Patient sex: F
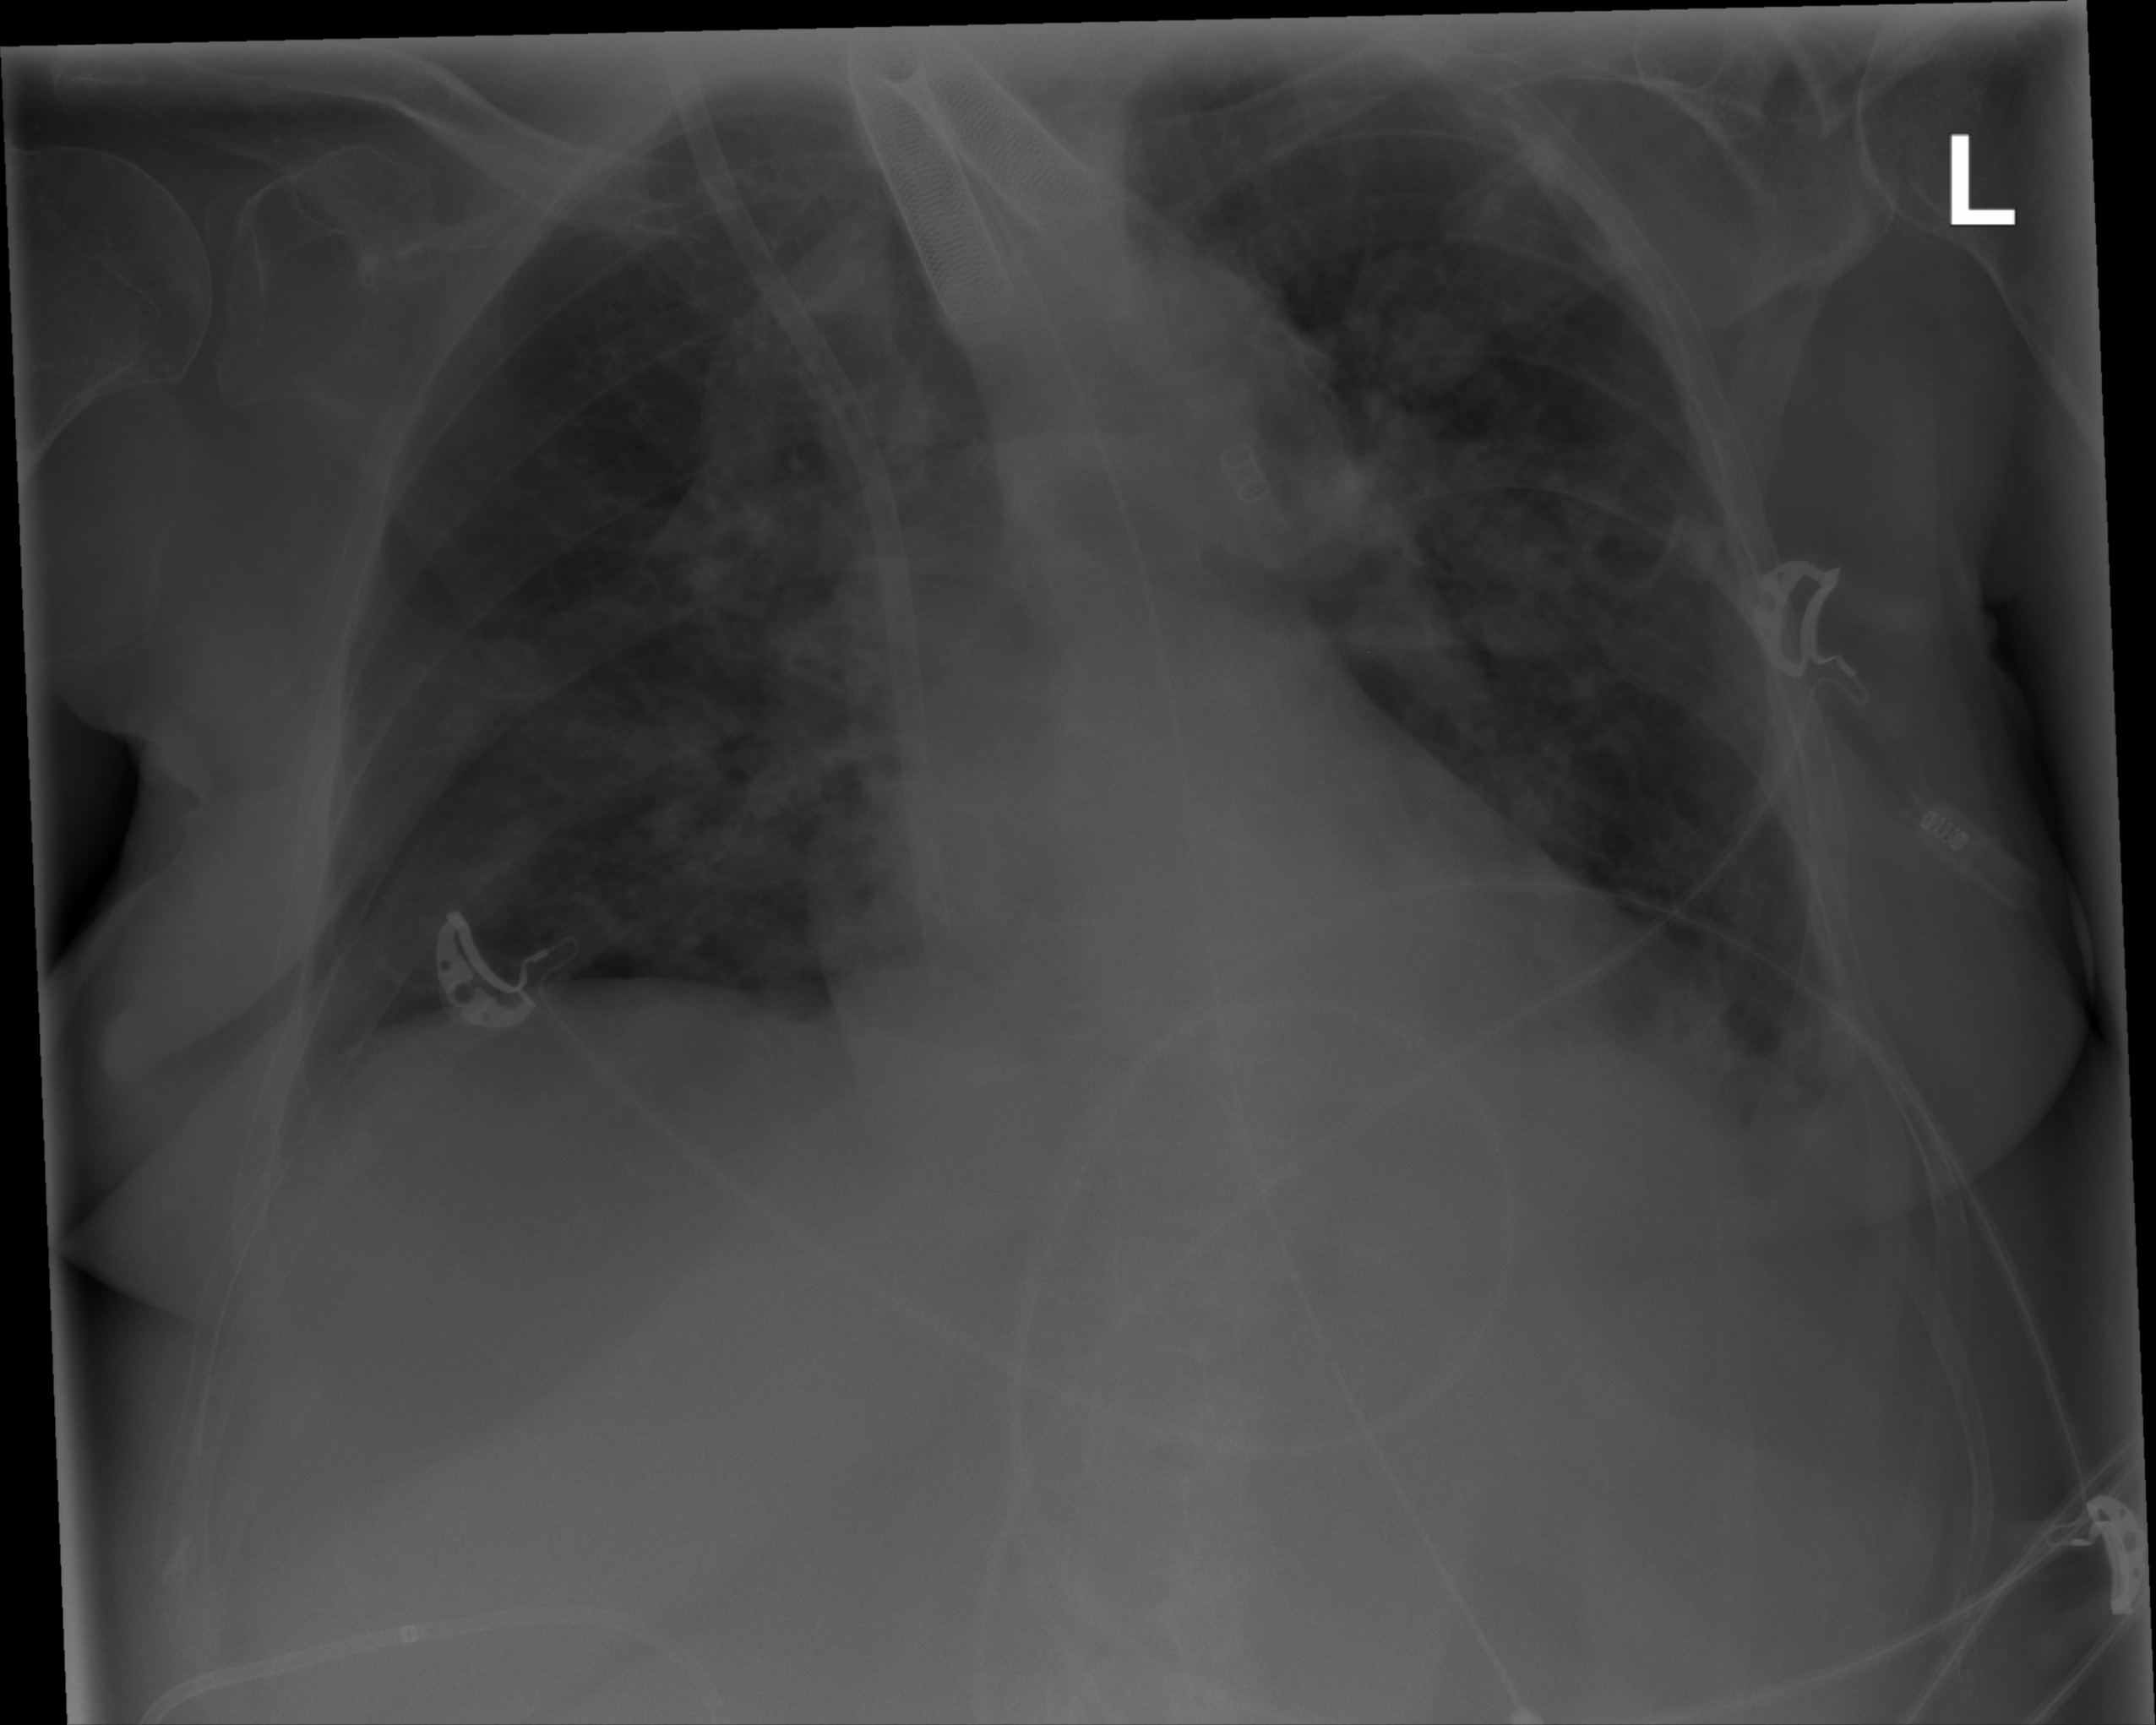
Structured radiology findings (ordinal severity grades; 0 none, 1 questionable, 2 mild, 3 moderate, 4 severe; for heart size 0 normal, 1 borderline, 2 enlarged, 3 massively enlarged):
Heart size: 0
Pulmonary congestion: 0
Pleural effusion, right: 0
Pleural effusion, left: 2
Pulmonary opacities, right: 2
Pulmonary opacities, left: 2
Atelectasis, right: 0
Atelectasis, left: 2